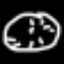
Label: clock